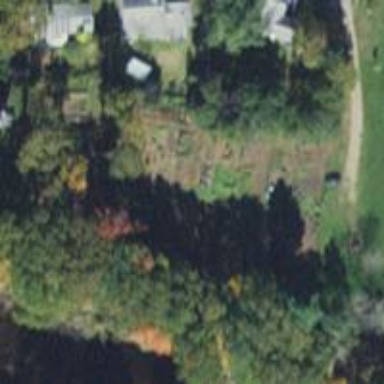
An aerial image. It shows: Allotments area.